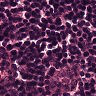
Metastatic tissue present: no